Question: how can I get the lines which are have selected text in them?
For example:

The selected lines would be 1, 2,3 and 4 (0 being the first line)
How can I get to code like:
'''
For Each line as string(or integer) in textbox1."SelectedLines"
'Do something here for each line
Next
'''
Thanks
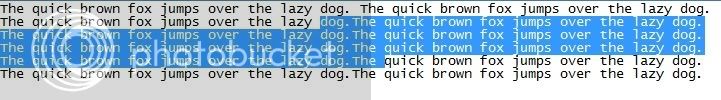
Answer: Taking you literally, you need to find the line numbers, even though only parts of line 1 and 4 are selected. Do that as follows:
'''
If RichTextBox1.SelectionLength > 0 Then
Dim firstLine As Integer = RichTextBox1.GetLineFromCharIndex(RichTextBox1.SelectionStart)
Dim lastLine As Integer = RichTextBox1.GetLineFromCharIndex(RichTextBox1.SelectionStart + RichTextBox1.SelectionLength)
For line As Integer = firstLine To lastLine
Dim txt = RichTextBox1.Lines(line)
' do something...
Next
End If
'''